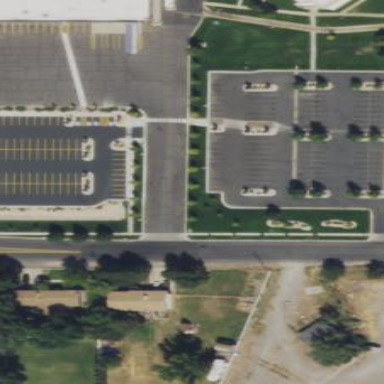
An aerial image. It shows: Parking area.